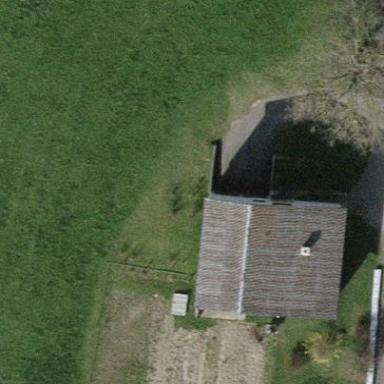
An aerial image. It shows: Farm building.